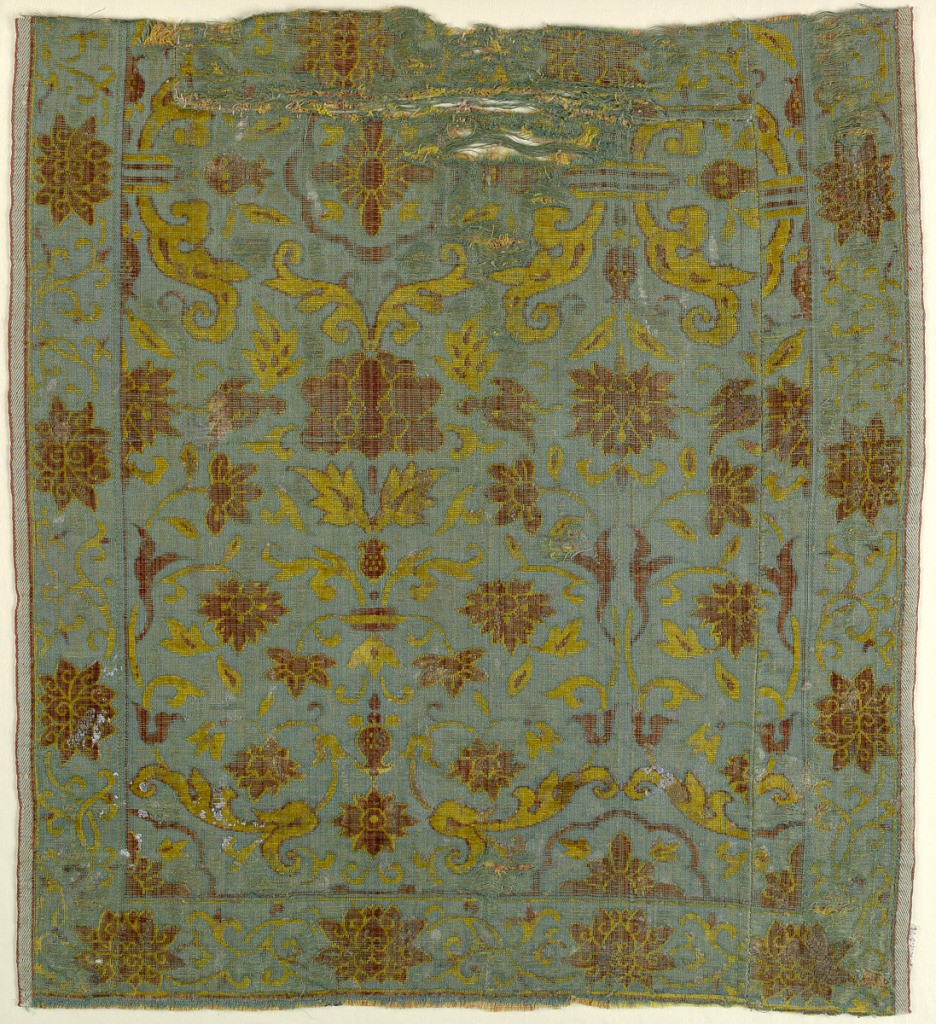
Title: Fragment
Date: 17th–18th century
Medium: silk Technique: supplementary warp forming raised pile (velvet)
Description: Yellow and brown floral and scroll motifs on blue background. Selvage at both side but piece is seamed in the center.